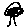
Label: tree